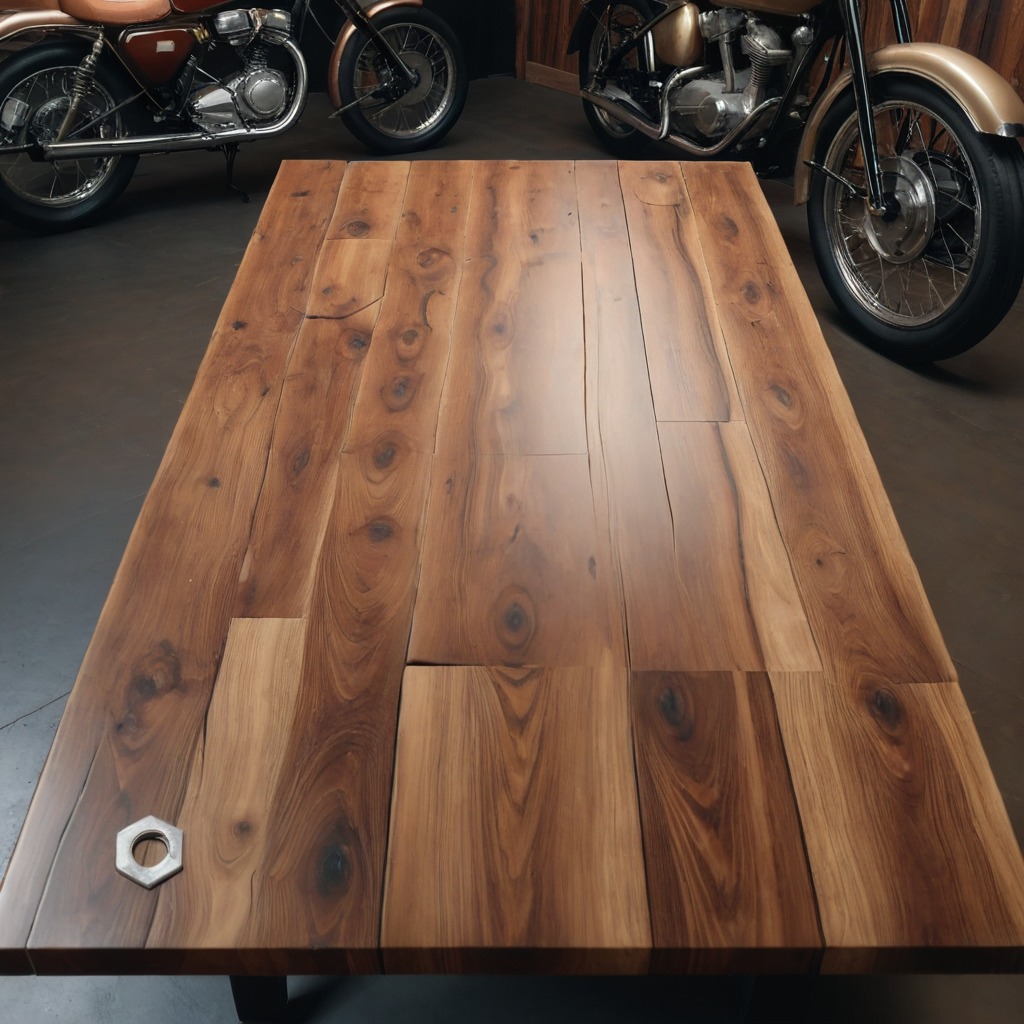
A metal nut is lying on the oil-spilled wooden table in a vintage motorcycle garage.